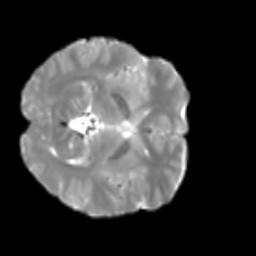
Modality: T2w
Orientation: axial
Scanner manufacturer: siemens
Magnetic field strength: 3 T
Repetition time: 4 s
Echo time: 0.0594 s